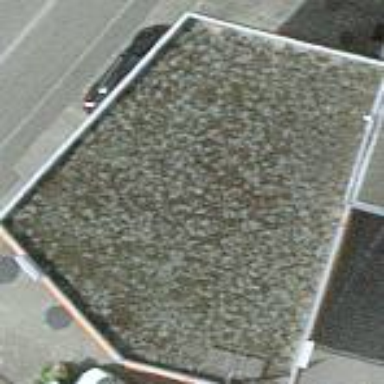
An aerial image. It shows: View of roof of building.